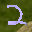
Label: 2